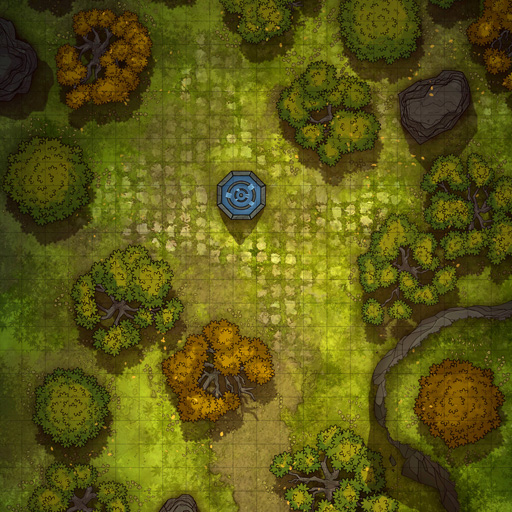
A D&D Grid Map center fountain in a clearing with forest and a cliff (Forest Fountain Map)